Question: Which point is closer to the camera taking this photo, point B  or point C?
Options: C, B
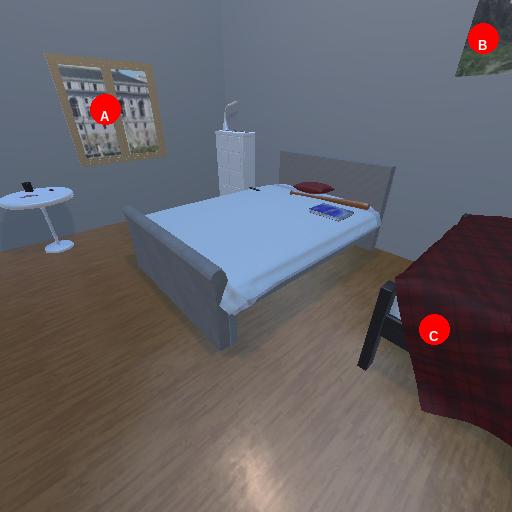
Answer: C